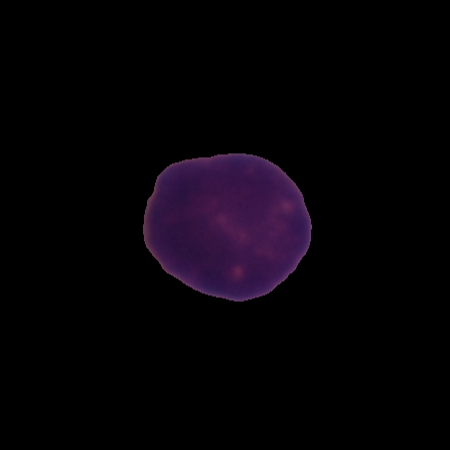
Label: healthy